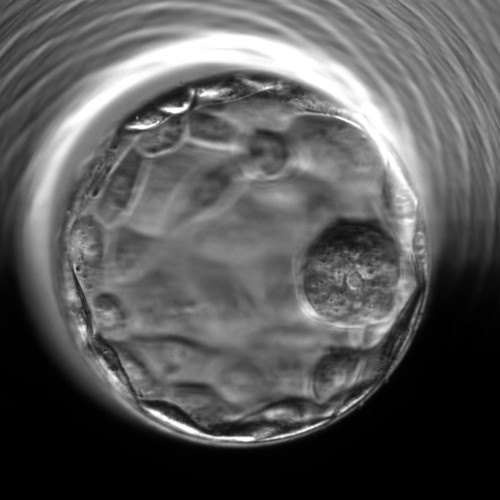
Embryo quality: good